Group 1:
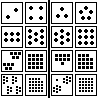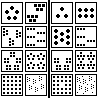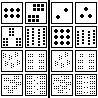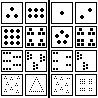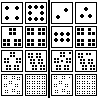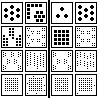
Group 2:
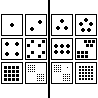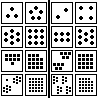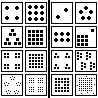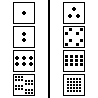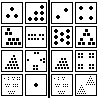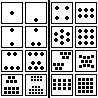
Rule separating the two groups: "Multiple of ___ vs. other number" vs. other solution.
Author: Aaron David Fairbanks